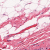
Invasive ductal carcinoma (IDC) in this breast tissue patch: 0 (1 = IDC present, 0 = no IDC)